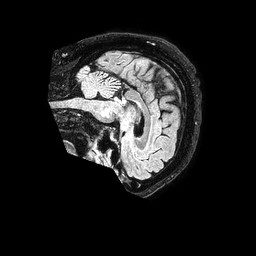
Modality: FLAIR
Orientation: sagittal
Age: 72
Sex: female
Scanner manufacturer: philips
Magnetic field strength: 1.5 T
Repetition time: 4.8 s
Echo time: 0.3 s